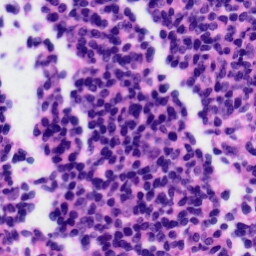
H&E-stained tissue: Tonsil